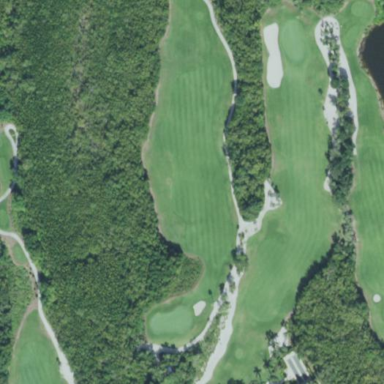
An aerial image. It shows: Area of rough grass used for golf.